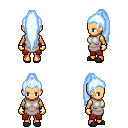
a pixel art fantasy rpg character, female body template, human, tanned skin, white tunic, red pants, white cyan extra-long topknot hairstyle, gold gloves, gray slippers, four views (front, back, left, right), 2x2 character sprite sheet, small pixel art, hard edges, no anti-aliasing